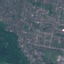
Land use / land cover: Residential